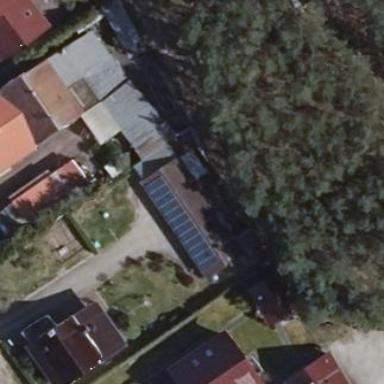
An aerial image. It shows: Garage.